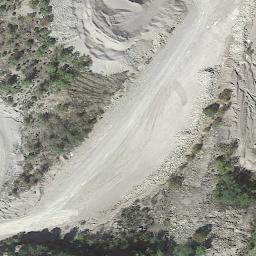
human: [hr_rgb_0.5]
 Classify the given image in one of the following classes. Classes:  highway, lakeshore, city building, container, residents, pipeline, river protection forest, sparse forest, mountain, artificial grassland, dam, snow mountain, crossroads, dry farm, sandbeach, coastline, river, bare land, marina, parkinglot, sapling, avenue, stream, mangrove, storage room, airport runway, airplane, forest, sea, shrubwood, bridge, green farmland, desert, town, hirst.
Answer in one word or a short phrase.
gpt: bare land